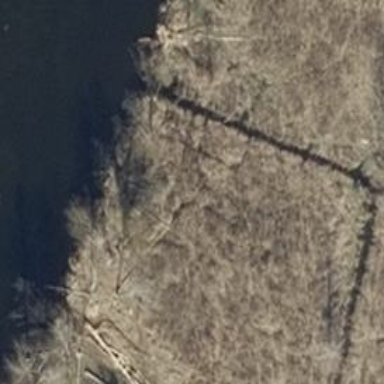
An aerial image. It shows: Row of deciduous broadleaved trees.